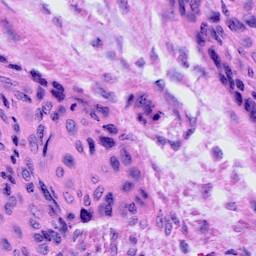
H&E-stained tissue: Cervix